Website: slack
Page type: payment
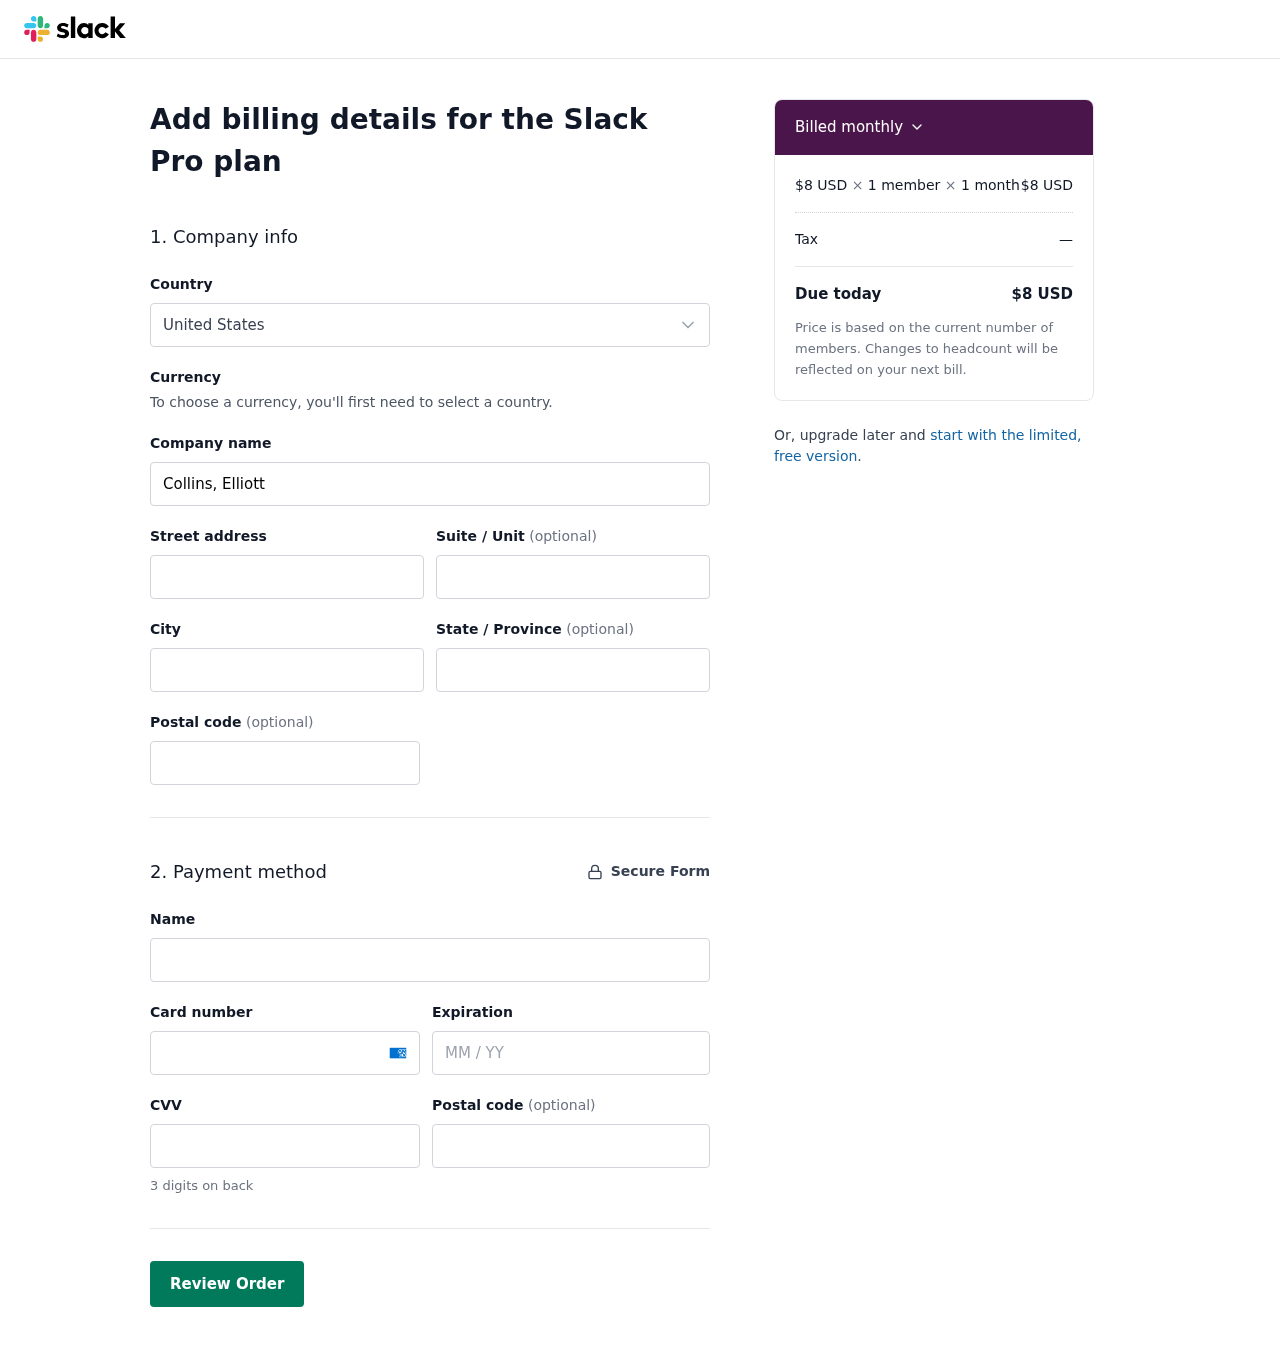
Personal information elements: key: PII_COUNTRY
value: United States
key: PII_COMPANY
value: Collins, Elliott and Lewis
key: PII_STREET
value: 16523 Lori Loaf Suite 647
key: PII_CITY
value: West Rogerfort
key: PII_STATE
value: Connecticut
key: PII_POSTCODE
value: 67803
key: PII_FULLNAME
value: Carolyn Sherman
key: PII_CARD_NUMBER
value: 3717 9280 9842 134
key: PII_CARD_EXPIRY
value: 08/28
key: PII_CARD_CVV
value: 7138
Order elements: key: ORDER_PRICE_PER_MEMBER
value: $8 USD
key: ORDER_NUM_MEMBERS
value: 1 member
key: ORDER_NUM_MONTHS
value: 1 month
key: ORDER_SUBTOTAL
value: $8 USD
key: ORDER_TAX
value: —
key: ORDER_TOTAL
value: $8 USD